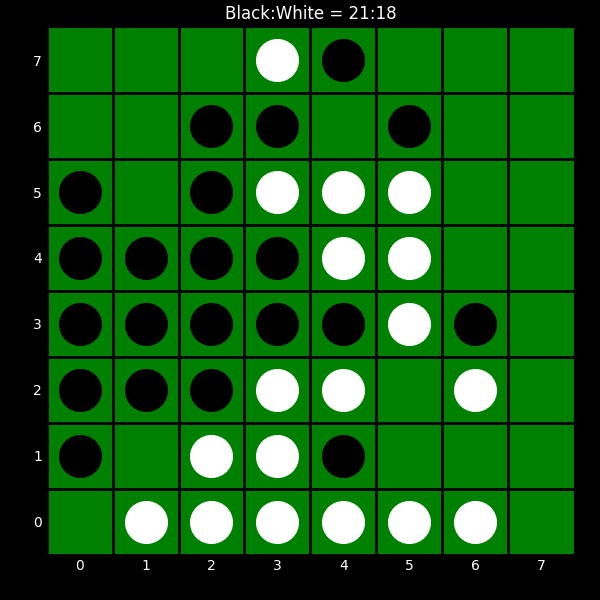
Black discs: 21
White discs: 18